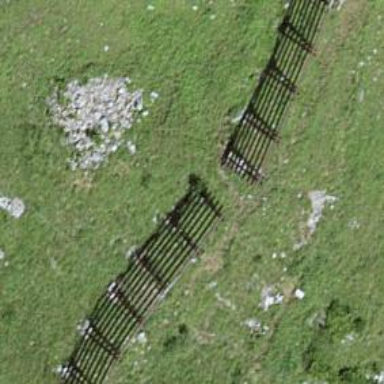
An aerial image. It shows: Avalanche protection barrier made by humans.